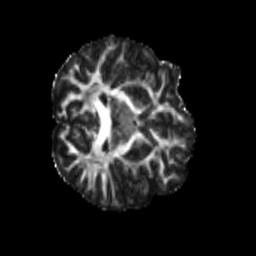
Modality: FA
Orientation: axial
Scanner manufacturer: siemens
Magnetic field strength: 3 T
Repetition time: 4 s
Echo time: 0.0594 s